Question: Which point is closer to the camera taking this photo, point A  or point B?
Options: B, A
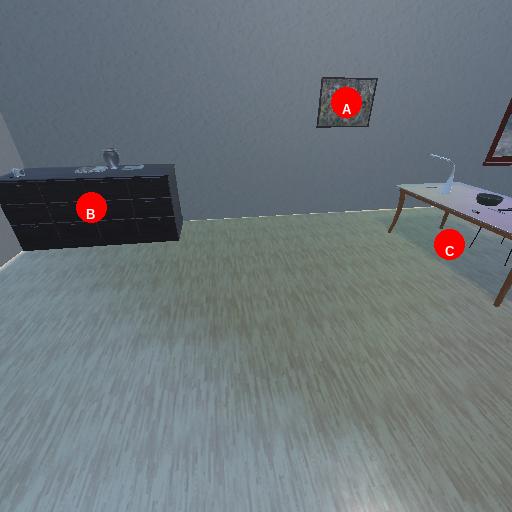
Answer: B